Question: I write the following JS and run in IE 10:
'''
function test() {
var nodes = document.getElementsByTagName("h1");
document.writeln(nodes.length);
for (var j = 0; j < nodes.length; j++) { <=== THIS LINE!
document.writeln(j.toString());
}
document.writeln("abc");
}
'''
But I kept get "invalid calling object" error for the marked line.
Why?
And here is my page source:
'''
<!DOCTYPE html PUBLIC "-//W3C//DTD XHTML 1.0 Transitional//EN" "http://www.w3.org/TR/xhtml1/DTD/xhtml1-transitional.dtd">
<html xmlns="http://www.w3.org/1999/xhtml" >
<head>
<title>This is JS fun!</title>
<script type="text/javascript" language="javascript" src="test.js">
</script>
</head>
<body>
<h1>1111</h1>
<h1>2222</h1>
<h1>3333</h1>
<h1>4444</h1>
<input type="button" onclick="test()" value="click me!" />
</body>
</html>
'''
Below is my screenshot:

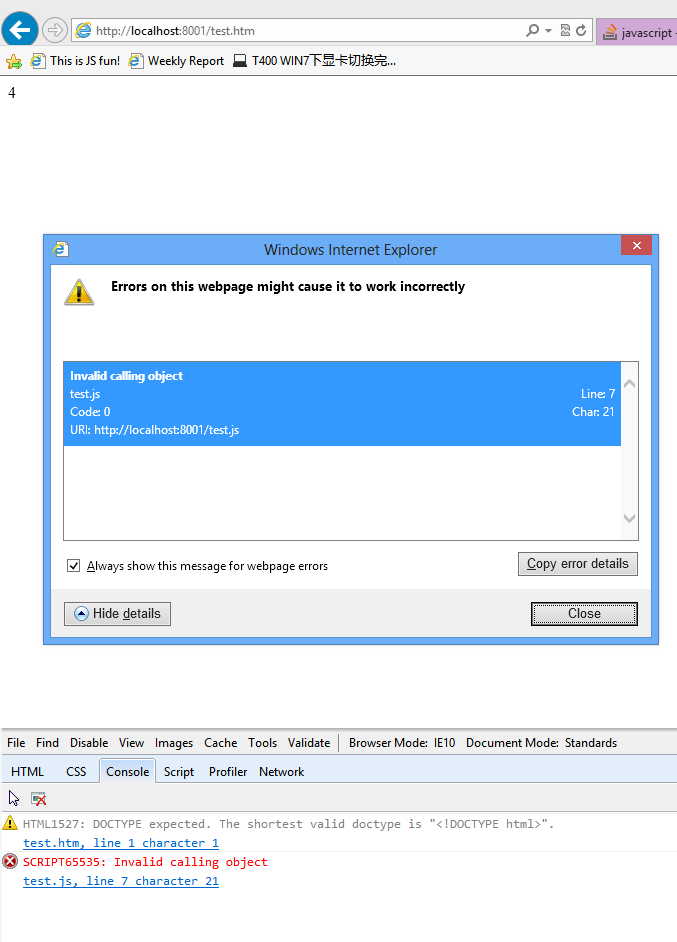
Answer: The error comes because you are running the code after the page is completed.
The first 'document.writeln' call creates a new document with only the string in it. That means that the collection in 'nodes' is no longer valid. It is a collection of elements in a document that doesn't exist any more, so you can't use any of the properties (like 'length') of the collection any more.
If you run the code while the page is being created, it works fine: <URL>